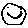
Label: smiley face